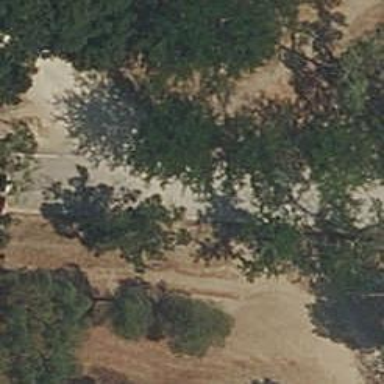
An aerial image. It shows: Unclassified road with asphalt surface.